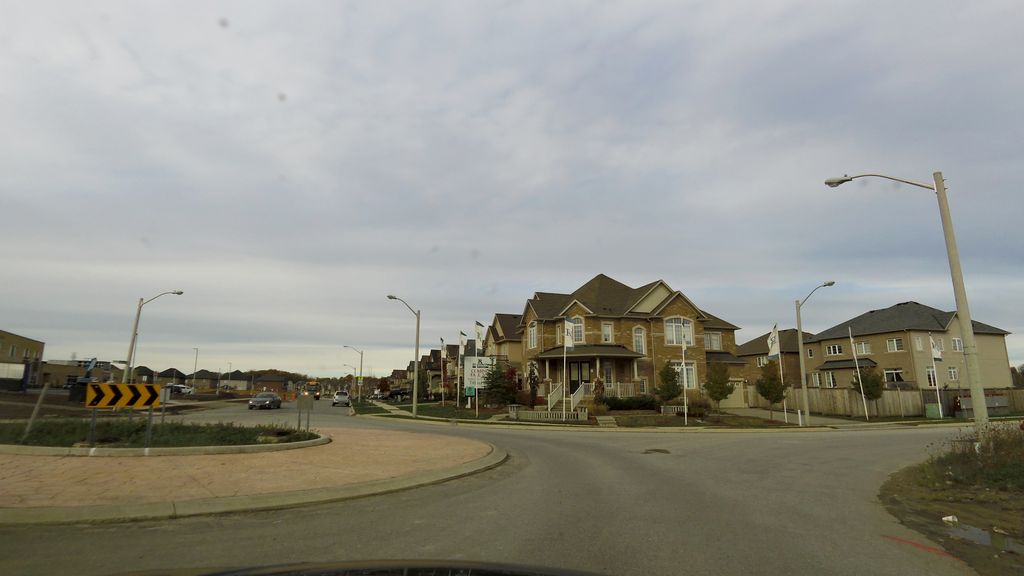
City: hamilton